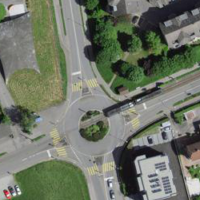
EUNIS habitat code: 54
Species observed at this site:
Sporobolus indicus
Convolvulus arvensis